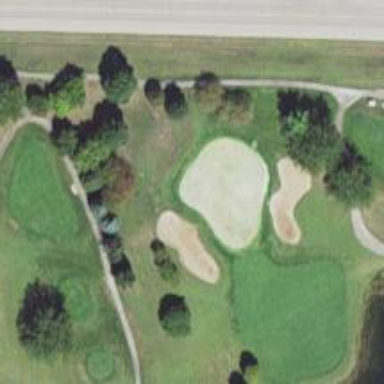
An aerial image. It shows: Golf hole.